九年级 · 画法几何学
有一个未知圆心的圆形工件需要画出圆心. 暂时只能用一块足够大的直角三角板 (无刻度) 可以使用. 为此同学们需要先得到两条不同的直径, 下列寻找直径 $A B$ 的方法正确的是（ ）

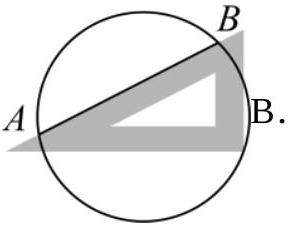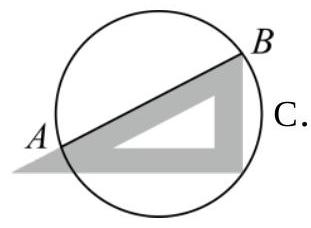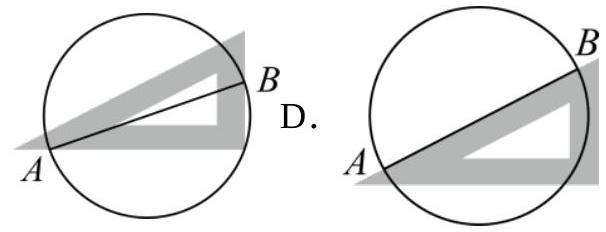
A.

答案: C
解析: 根据直角所对的弦是直径进行求解即可

【详解】解: $\because$ 直角所对的弦是直径,

$\therefore$ 四个选项中只有 $\mathrm{B}$ 选项中的 $A B$ 是直径,

故选 C.
【点睛】本题主要考查了直角所对的弦是直径, 熟知相关知识是解题的关键.